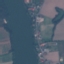
Label: River